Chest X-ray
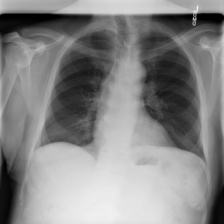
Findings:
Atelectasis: negative
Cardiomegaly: negative
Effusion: negative
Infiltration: negative
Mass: negative
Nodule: negative
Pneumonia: negative
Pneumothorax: negative
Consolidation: negative
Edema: negative
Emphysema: negative
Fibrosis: negative
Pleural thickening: negative
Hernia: negative